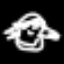
Label: hourglass